Field crop: maize
Growth stage: 2
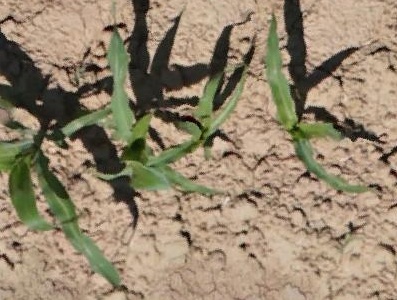
Species: maize